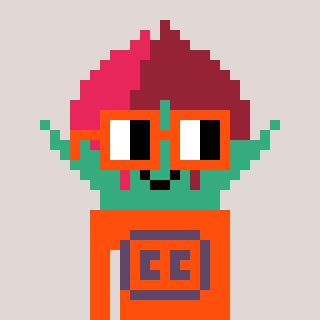
a pixel art character with square orange glasses, a rosebud-shaped head and a orange-colored body on a warm background